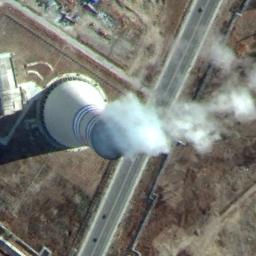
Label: thermal_power_station